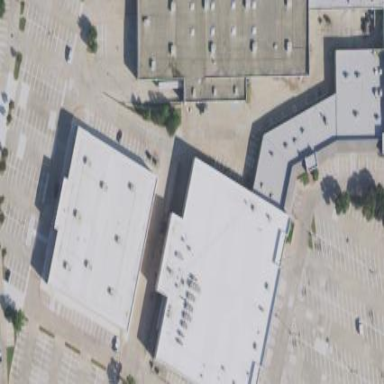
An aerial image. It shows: Flat-roofed retail building.